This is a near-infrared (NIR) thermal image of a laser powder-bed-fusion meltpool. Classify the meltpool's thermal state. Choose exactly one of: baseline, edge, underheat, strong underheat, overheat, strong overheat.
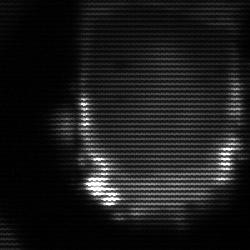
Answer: baseline